Brain MRI, t1w sequence, axial 2D slice.
Patient: age 28, sex F, weight 95 kg, height 1.95 m
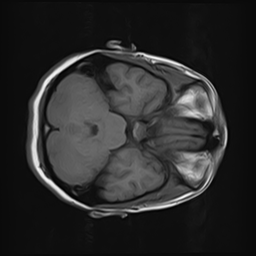